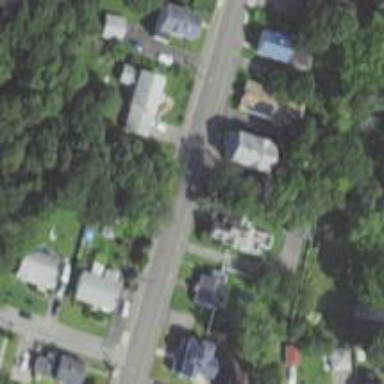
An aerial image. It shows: Residential road with bridge.